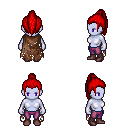
a pixel art fantasy rpg character, female body template, dark elf, purple skin, brown tattered cape, magenta pants, red long topknot hairstyle, maroon shoes, four views (front, back, left, right), 2x2 character sprite sheet, small pixel art, hard edges, no anti-aliasing